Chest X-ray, AP view. Patient: 77 years old, sex M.
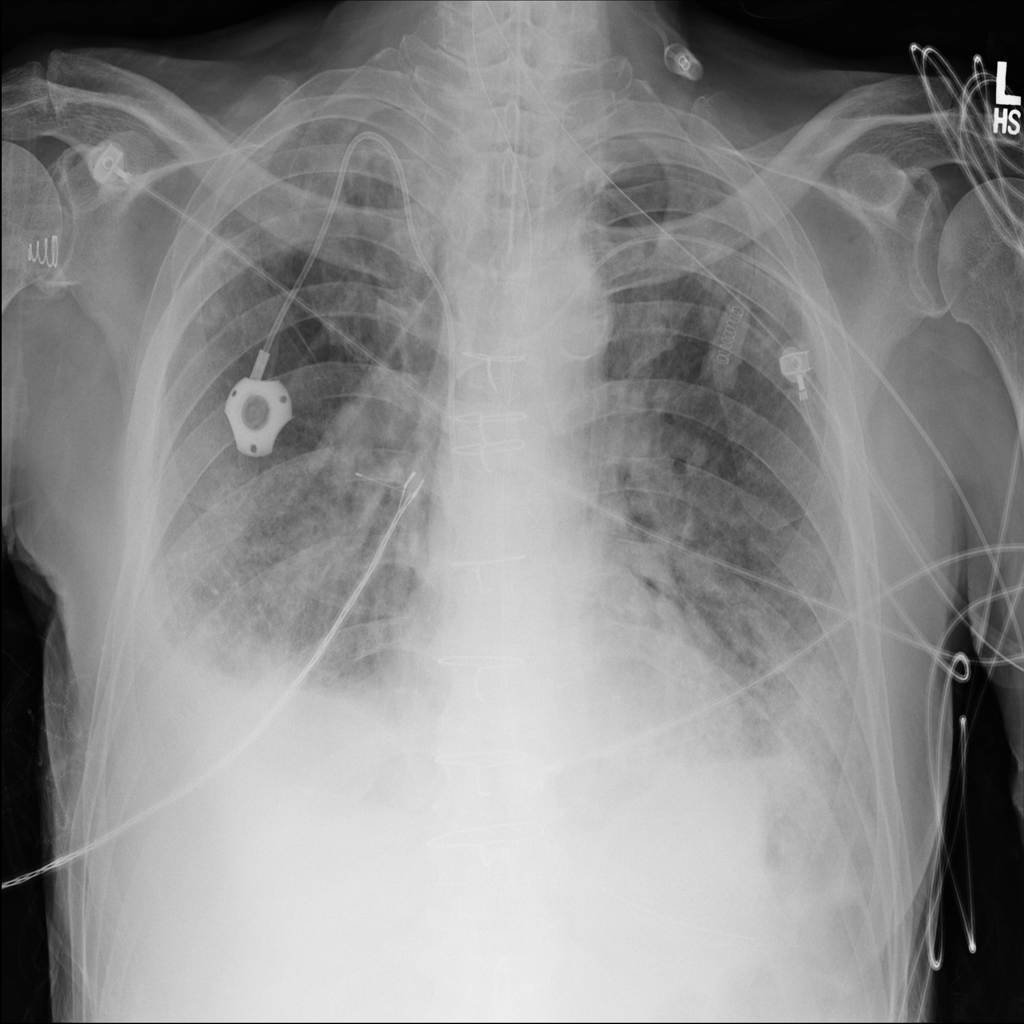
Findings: No Finding